Question: This is my example image:

You can see in the bottom left corner and on the edge of the main structure, there is a lot of noise and outlier green pixels. I'm looking for a way to remove them. Currently, I have tried the following:
'''
dst = cv2.fastNlMeansDenoisingColored(img_denoise,None,10,10,7,21)
'''
and
'''
dst = cv2.GaussianBlur(img,(7,7),0,borderType=cv2.BORDER_CONSTANT)
'''
None of these methods seem to be removing these noisy pixels, are there any other methods or libraries that can achieve the result of denoising and removing these noisy pixels properly?
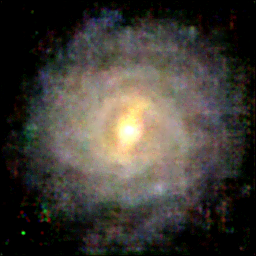
Answer: Try this:
'''
import matplotlib.pyplot as plt
from skimage.restoration import (denoise_tv_chambolle, denoise_bilateral,
denoise_wavelet, estimate_sigma)
from skimage import data, img_as_float
from skimage.util import random_noise
from skimage import io
img = io.imread('img.png')
original = img_as_float(img)
sigma = 0.155
noisy = random_noise(original, var=sigma**2)
fig, ax = plt.subplots(nrows=1, ncols=2, figsize=(8, 5),
sharex=True, sharey=True)
plt.gray()
sigma_est = estimate_sigma(noisy, average_sigmas=True)
ax[0].imshow(noisy)
ax[0].axis('off')
ax[0].set_title('Noisy')
ax[1].imshow(denoise_tv_chambolle(noisy, weight=0.1))
ax[1].axis('off')
ax[1].set_title('Noise-removed')
fig.tight_layout()
plt.show()
'''